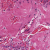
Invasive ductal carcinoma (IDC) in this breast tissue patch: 1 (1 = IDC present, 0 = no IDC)